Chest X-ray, AP view. Patient: 28 years old, sex M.
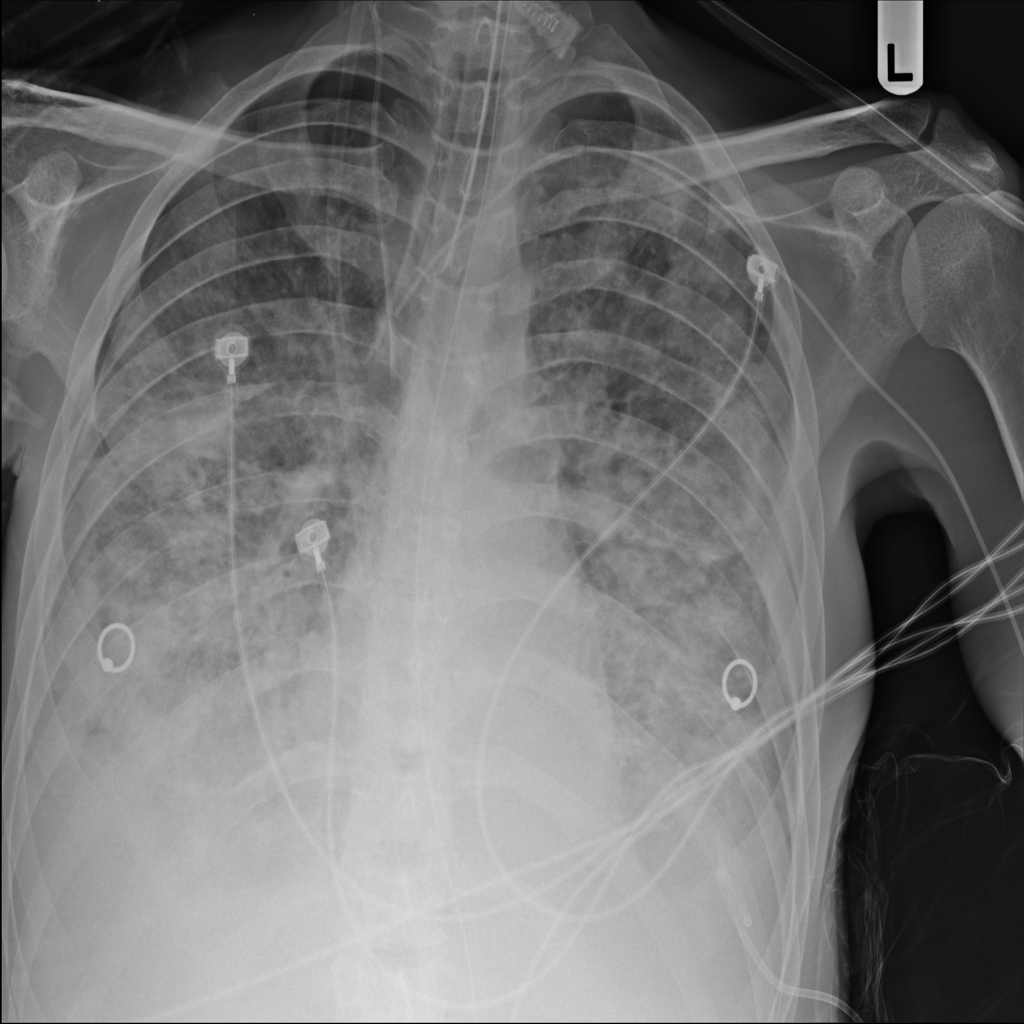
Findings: Effusion, Infiltration